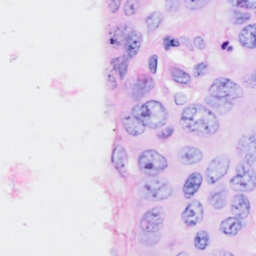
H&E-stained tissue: Breast